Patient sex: M
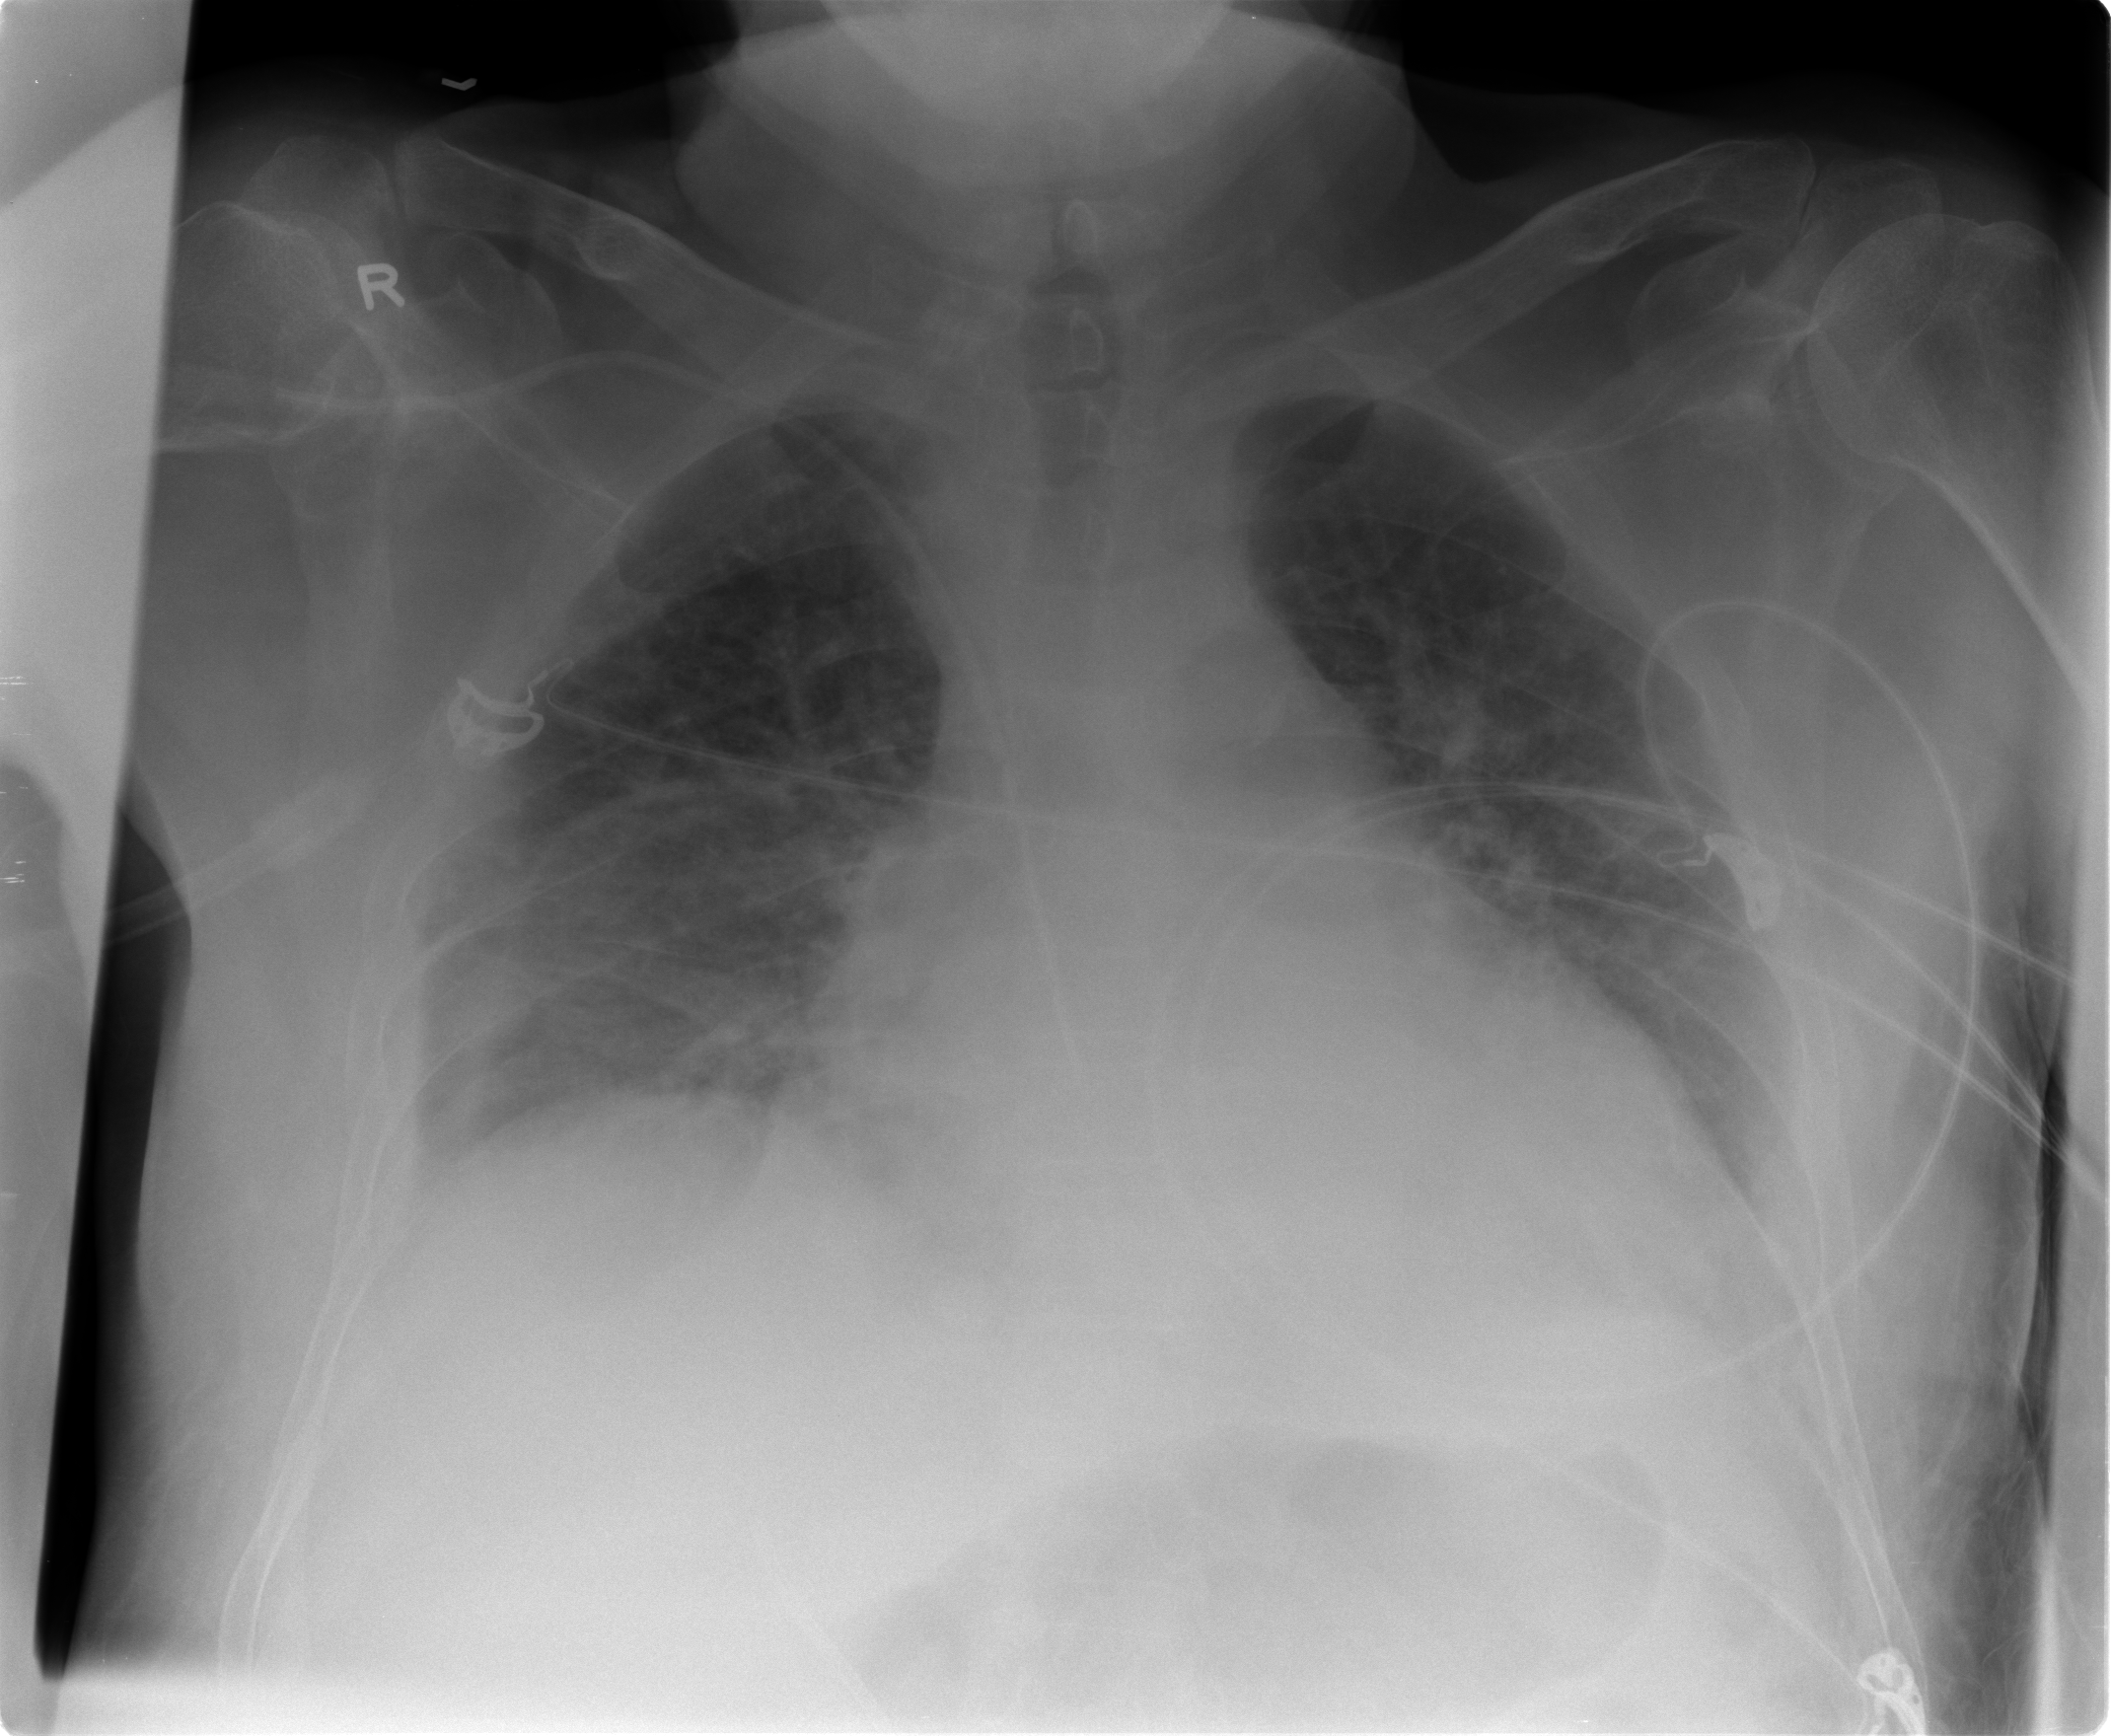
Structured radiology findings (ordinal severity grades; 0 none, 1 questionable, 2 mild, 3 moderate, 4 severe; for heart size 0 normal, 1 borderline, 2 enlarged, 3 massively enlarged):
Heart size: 2
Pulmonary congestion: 2
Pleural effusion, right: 2
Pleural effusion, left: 2
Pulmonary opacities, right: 2
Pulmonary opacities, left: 0
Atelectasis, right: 2
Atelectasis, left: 2